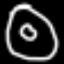
Label: donut